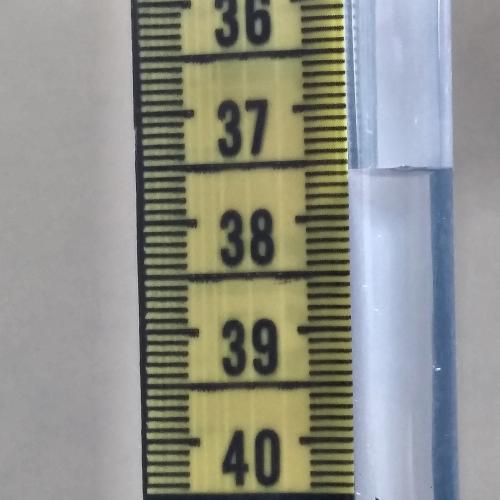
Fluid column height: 37.6 cm